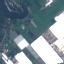
Land use / land cover class: Industrial